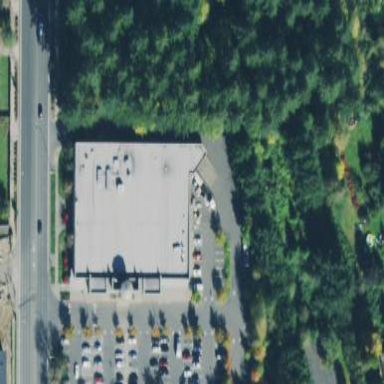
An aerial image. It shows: Retail building housing supermarket.